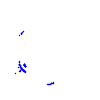
Particle: pion